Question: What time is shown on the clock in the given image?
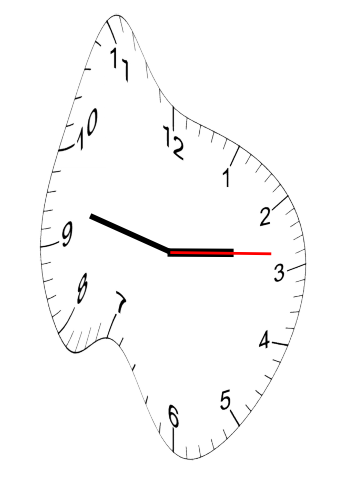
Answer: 02:47:14